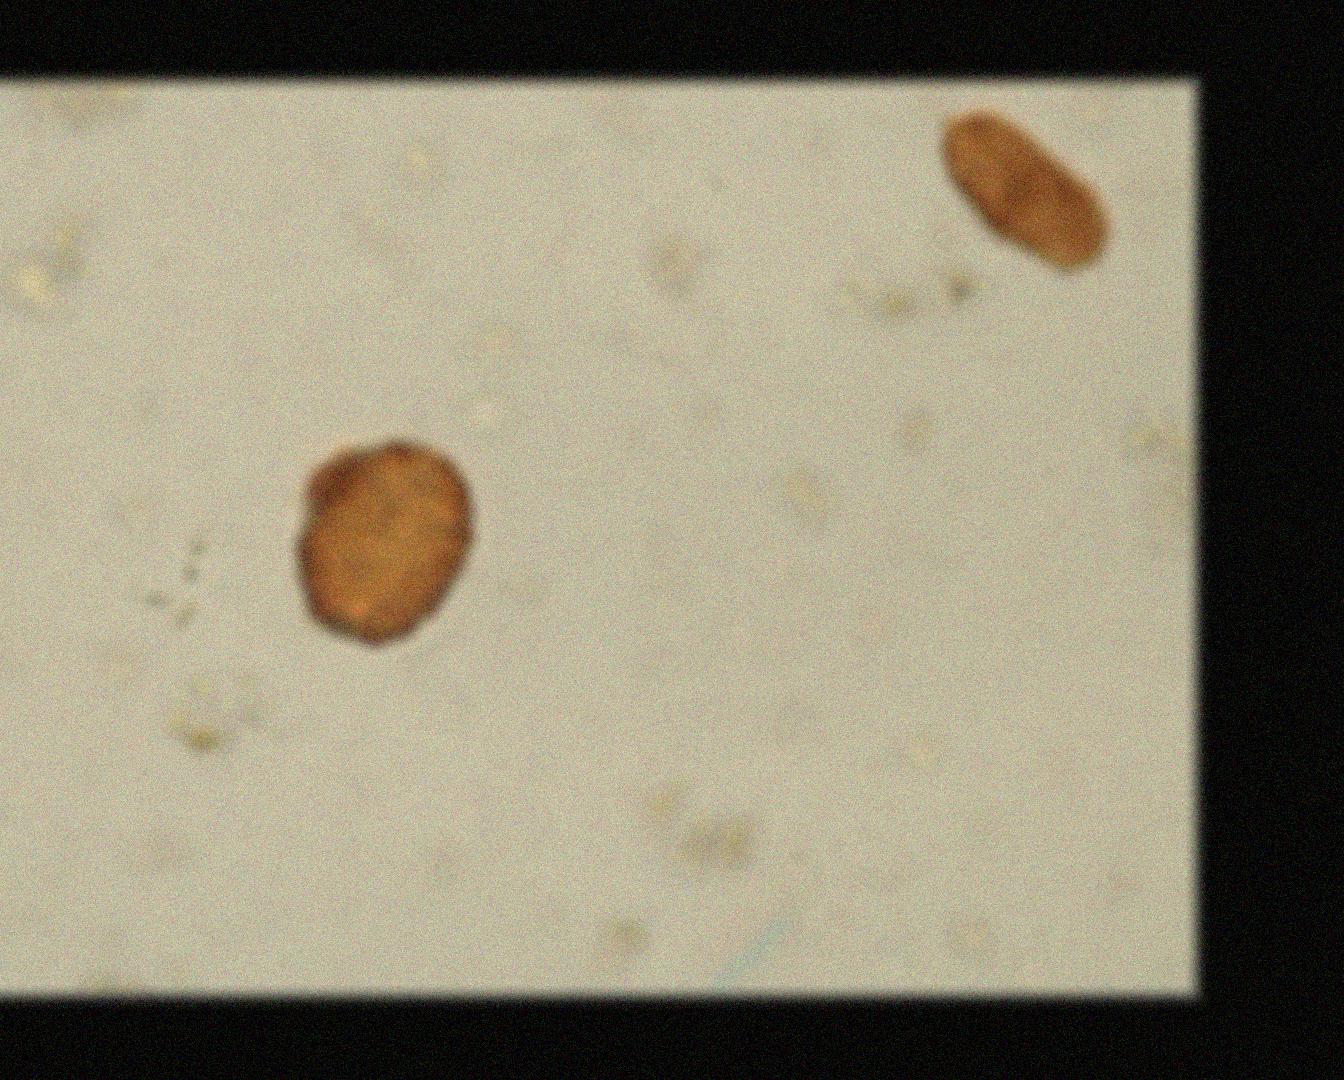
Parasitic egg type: Ascaris lumbricoides